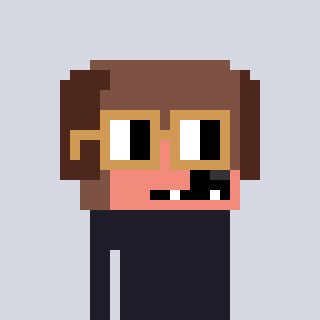
a pixel art character with square brown glasses, a dog-shaped head and a redpinkish-colored body on a cool background